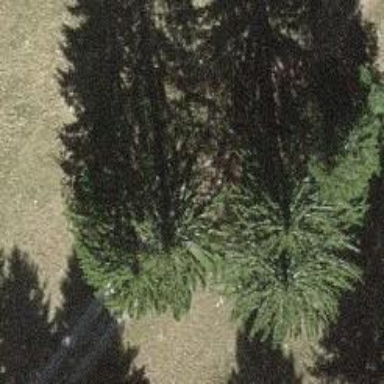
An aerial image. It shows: Beautiful tree in nature.